Question: I want to integrate facebook library project to my project ...
Steps i followed:
1.Imported facebook library project
2.Checked it as isLibrary
---
1.Imported facebook sample project
3.Added library project -facebook

:Problem is in ADT 20.3 .... i tried same steps in ADT 10.3 and it works fine(Just one change here instead of importing the project i created "new project from existing source" );
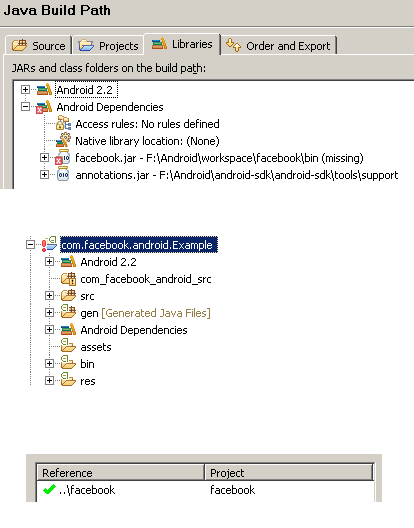
Answer: First you need to build your library project, and only after that add it into main project as library.